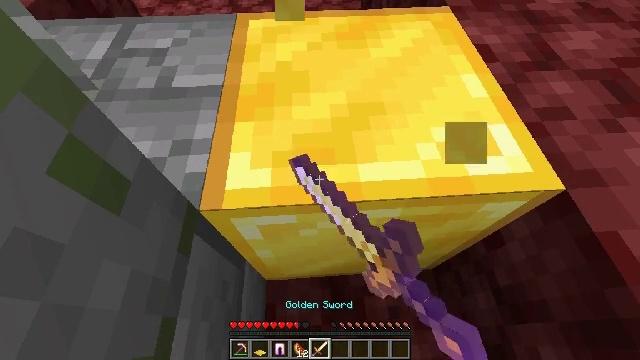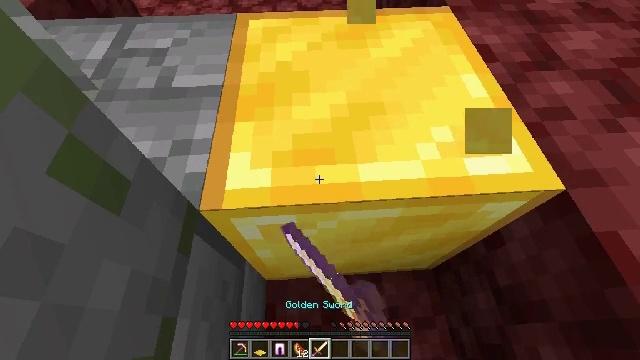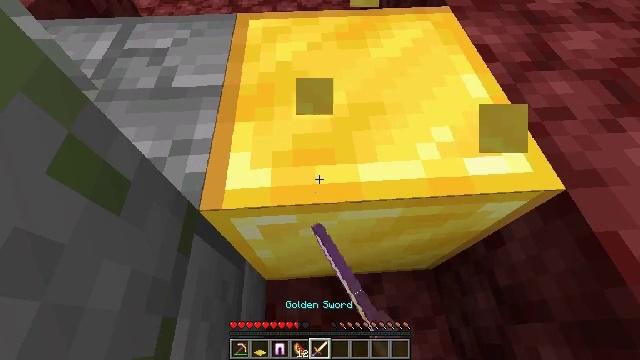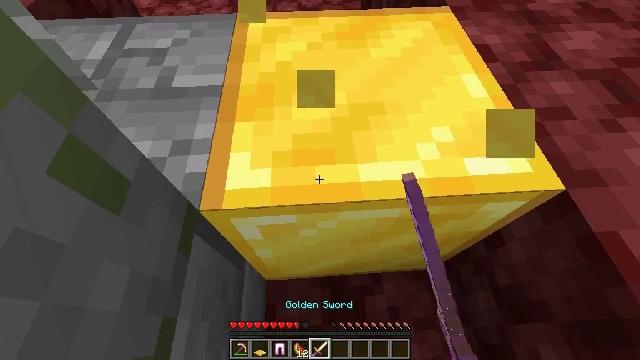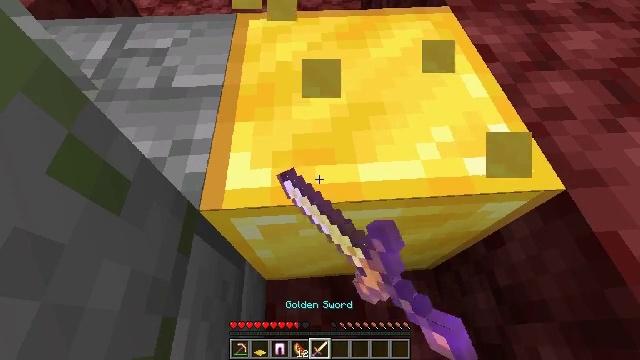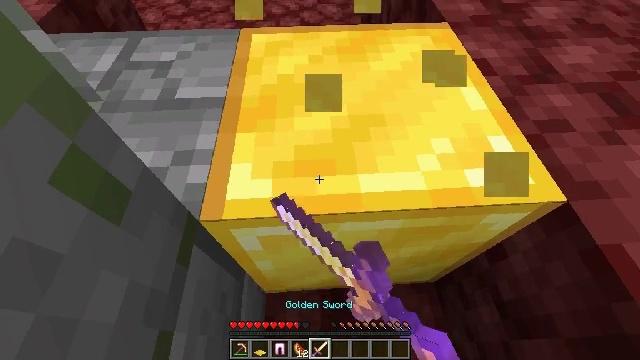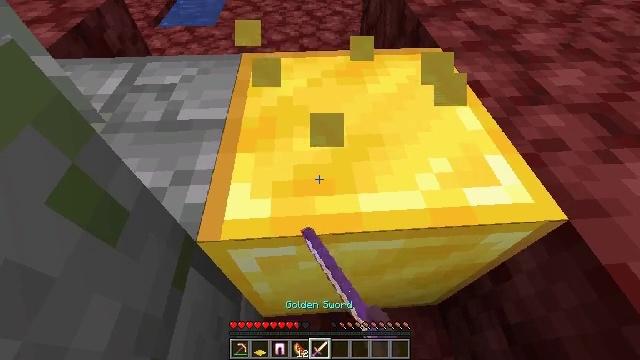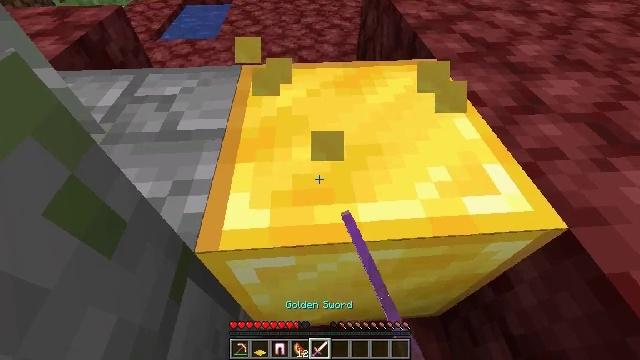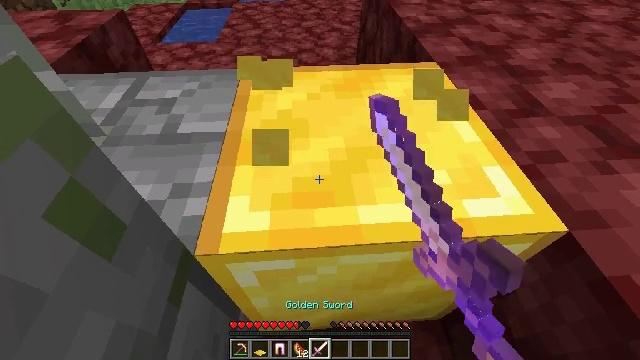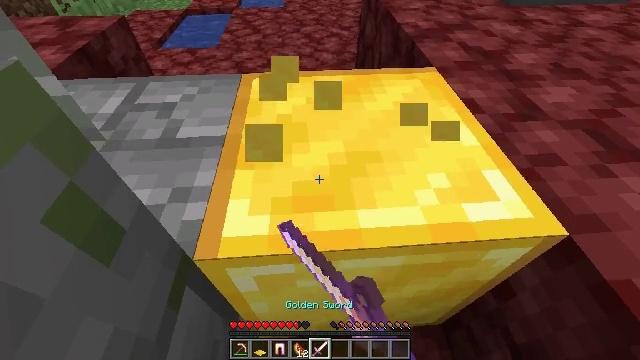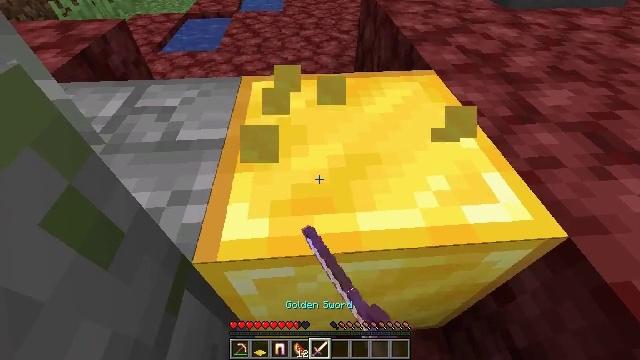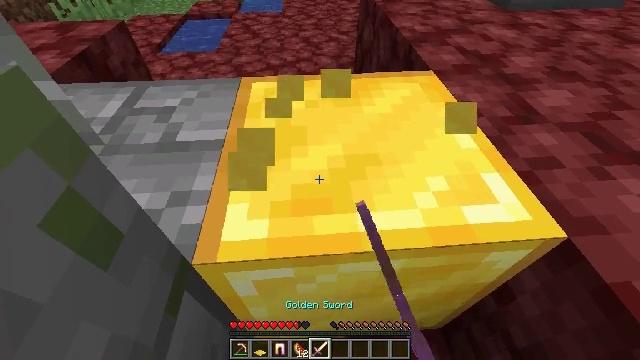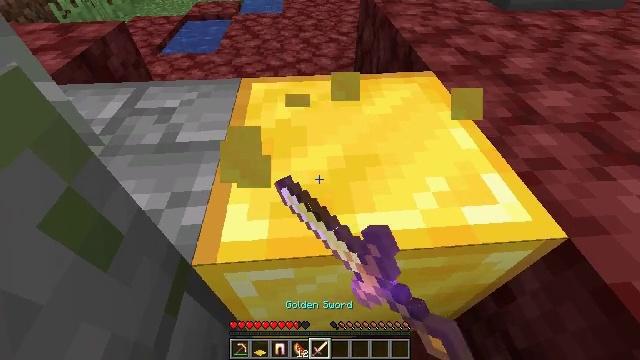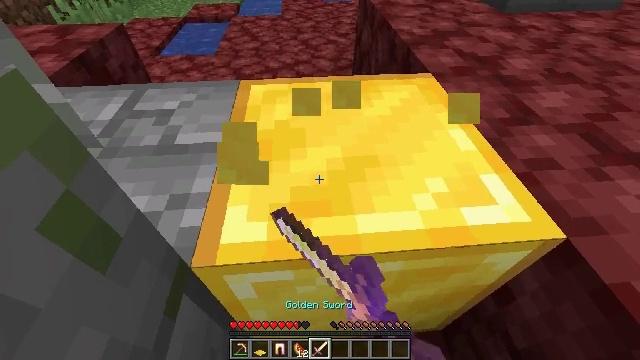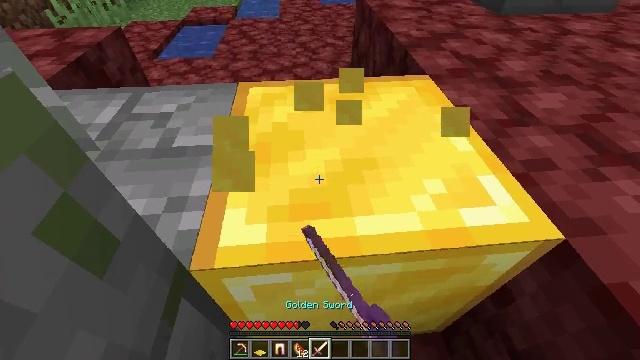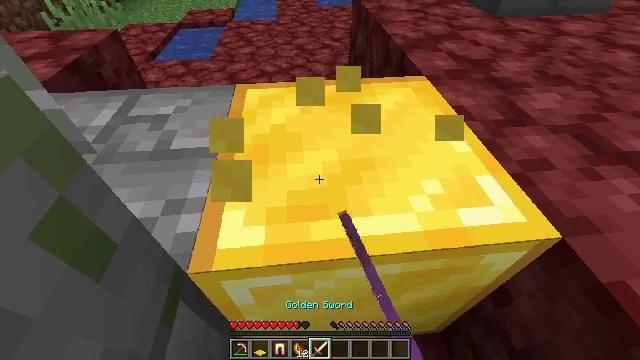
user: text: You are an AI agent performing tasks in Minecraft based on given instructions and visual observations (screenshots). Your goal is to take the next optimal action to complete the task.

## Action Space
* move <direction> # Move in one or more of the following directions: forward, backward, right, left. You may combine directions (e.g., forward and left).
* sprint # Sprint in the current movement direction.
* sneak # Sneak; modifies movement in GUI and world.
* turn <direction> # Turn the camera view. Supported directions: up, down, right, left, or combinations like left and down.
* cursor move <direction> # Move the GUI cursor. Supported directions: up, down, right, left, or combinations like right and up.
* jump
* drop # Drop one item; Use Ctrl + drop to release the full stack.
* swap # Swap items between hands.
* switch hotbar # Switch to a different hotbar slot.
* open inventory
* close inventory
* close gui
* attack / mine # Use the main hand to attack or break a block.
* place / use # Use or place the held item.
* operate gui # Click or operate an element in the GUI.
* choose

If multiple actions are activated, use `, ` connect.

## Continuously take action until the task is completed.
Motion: motion action
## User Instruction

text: Collect the green carpet by mining it.
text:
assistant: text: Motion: attack / mine
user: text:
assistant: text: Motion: attack / mine
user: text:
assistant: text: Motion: attack / mine
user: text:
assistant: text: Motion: attack / mine
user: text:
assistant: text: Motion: turn up, attack / mine
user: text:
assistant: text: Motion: turn up, attack / mine
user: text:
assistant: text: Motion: turn up, attack / mine
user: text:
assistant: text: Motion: attack / mine
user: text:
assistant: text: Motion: attack / mine
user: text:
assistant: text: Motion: attack / mine
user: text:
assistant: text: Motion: attack / mine
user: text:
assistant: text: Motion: attack / mine
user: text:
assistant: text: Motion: attack / mine
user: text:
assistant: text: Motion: attack / mine
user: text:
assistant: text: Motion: attack / mine
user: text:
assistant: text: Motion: turn right and up, attack / mine
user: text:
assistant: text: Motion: turn right and up, attack / mine
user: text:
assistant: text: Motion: turn right and up, attack / mine
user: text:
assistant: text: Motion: attack / mine
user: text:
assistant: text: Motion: attack / mine
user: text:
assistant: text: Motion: attack / mine
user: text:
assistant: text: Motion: attack / mine
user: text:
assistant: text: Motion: attack / mine
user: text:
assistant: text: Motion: attack / mine
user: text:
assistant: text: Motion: attack / mine
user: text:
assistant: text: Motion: attack / mine
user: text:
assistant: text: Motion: attack / mine
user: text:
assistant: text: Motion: attack / mine
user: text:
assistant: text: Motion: attack / mine
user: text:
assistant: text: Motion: move forward, attack / mine